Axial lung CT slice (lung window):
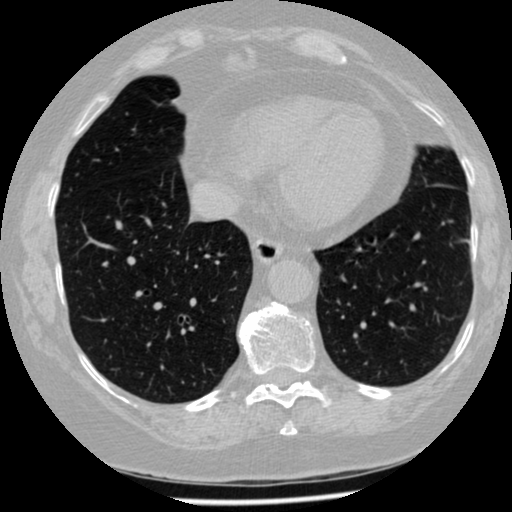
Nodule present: no